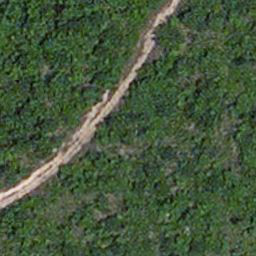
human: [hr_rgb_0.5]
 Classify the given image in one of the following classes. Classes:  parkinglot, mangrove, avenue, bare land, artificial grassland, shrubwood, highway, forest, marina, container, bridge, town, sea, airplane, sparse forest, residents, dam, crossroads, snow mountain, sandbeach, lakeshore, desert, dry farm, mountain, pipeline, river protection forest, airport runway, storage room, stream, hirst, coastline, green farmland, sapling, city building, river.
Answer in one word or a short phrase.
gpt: avenue